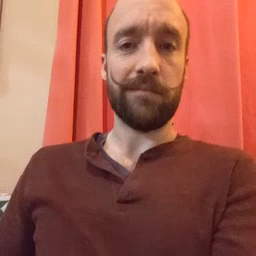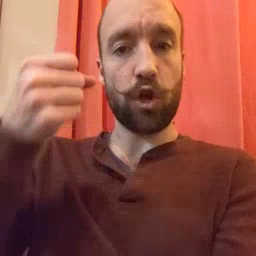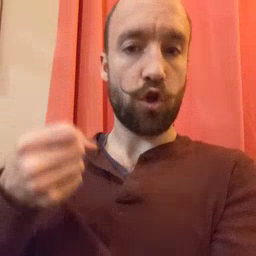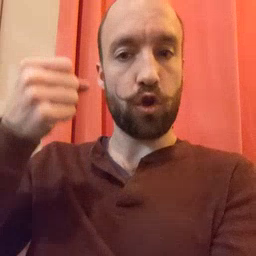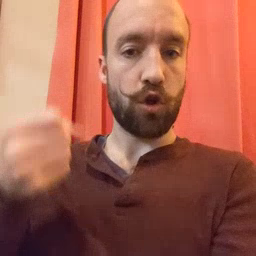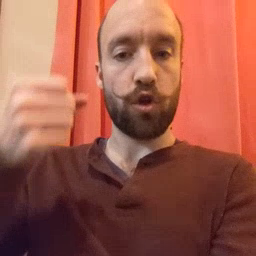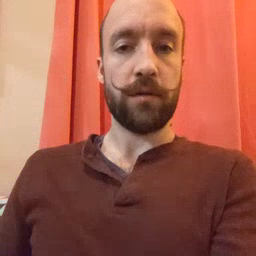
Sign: car